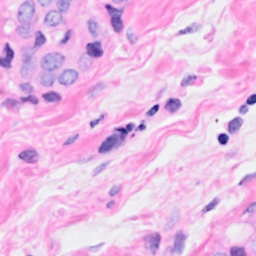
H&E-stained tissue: Breast